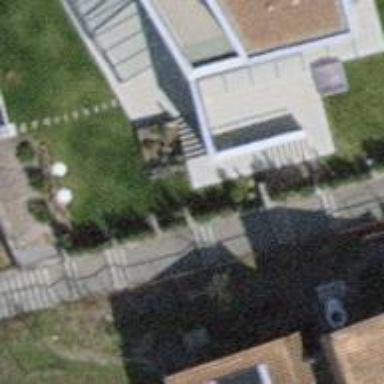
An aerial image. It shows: Set of concrete steps.